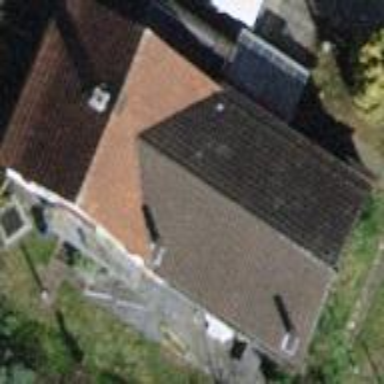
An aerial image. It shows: Building with tiled roof.